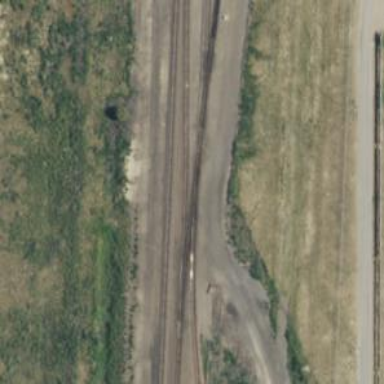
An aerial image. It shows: Railway junction.